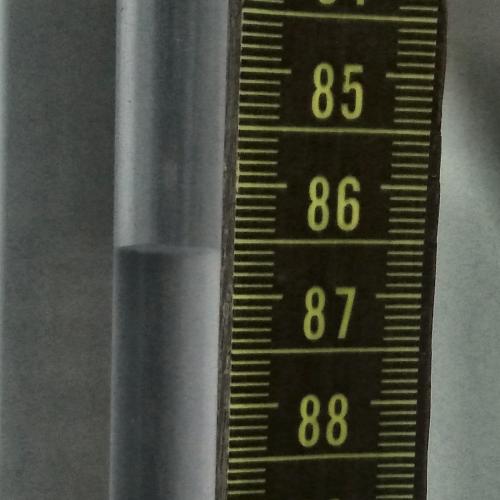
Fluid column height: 86.6 cm